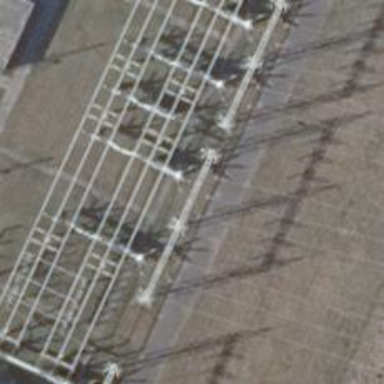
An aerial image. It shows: Three cables of power line.